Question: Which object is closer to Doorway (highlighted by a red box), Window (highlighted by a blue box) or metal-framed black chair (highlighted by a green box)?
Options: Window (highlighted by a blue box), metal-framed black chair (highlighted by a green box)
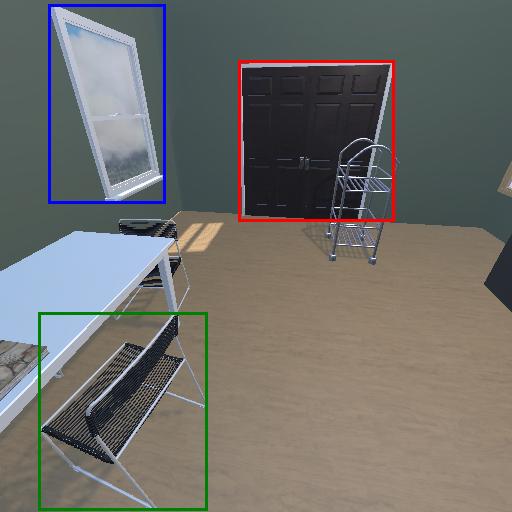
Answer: Window (highlighted by a blue box)